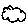
Label: cloud